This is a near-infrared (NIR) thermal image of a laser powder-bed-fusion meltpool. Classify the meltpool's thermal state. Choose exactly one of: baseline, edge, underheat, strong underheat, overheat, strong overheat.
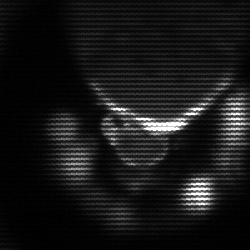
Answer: baseline